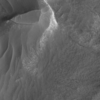
Label: not_dusty